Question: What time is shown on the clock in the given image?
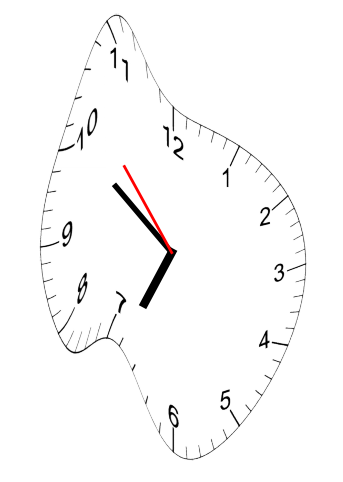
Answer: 06:50:53